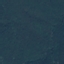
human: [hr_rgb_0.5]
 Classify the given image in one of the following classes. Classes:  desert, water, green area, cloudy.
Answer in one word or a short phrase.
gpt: green area